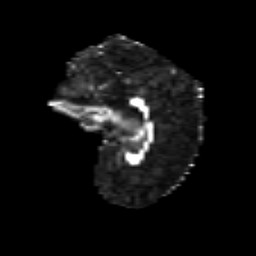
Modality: FA
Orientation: sagittal
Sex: male
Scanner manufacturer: siemens
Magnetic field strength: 3 T
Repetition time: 5 s
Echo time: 0.071 s